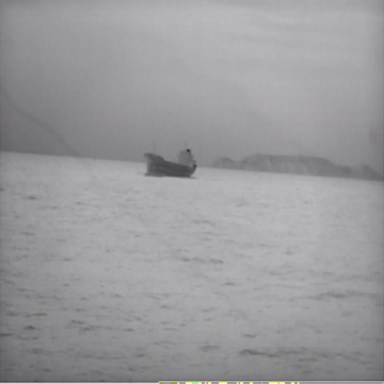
There is a liner in the infrared image.